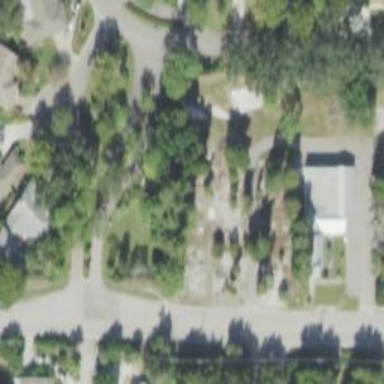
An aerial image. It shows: Grave yard.